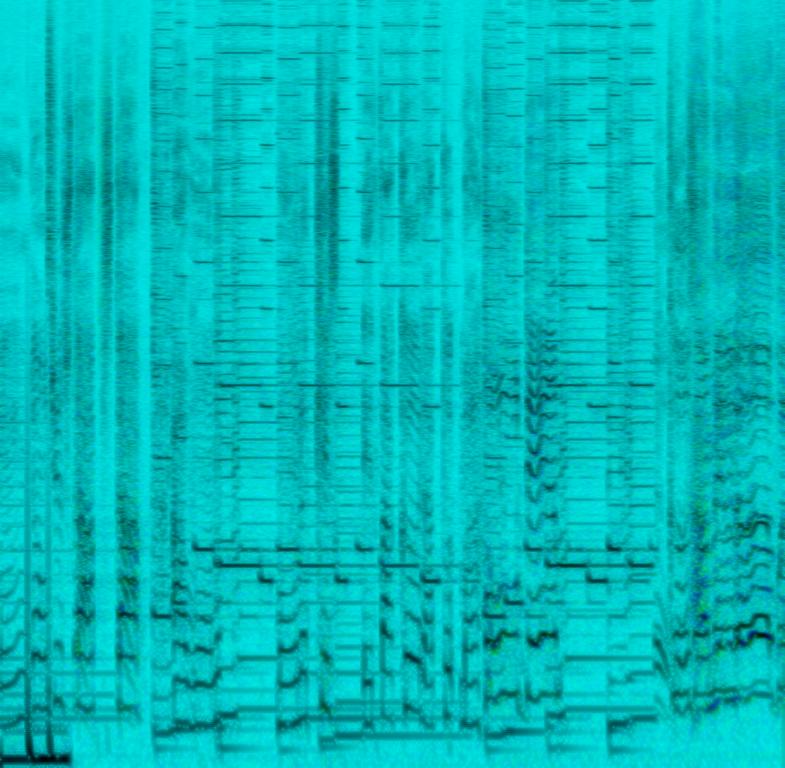
A male vocalist sings this catchy Hip-Hop. The tempo is medium with an acoustic guitar riff, boomy bass drops, punchy drumming, digital beats and synthesiser arrangement with enthusiastic vocal backup. The song is youthful, buoyant, punchy, groovy, pulsating with a dance groove. This song is Contemporary Hip-Hop.